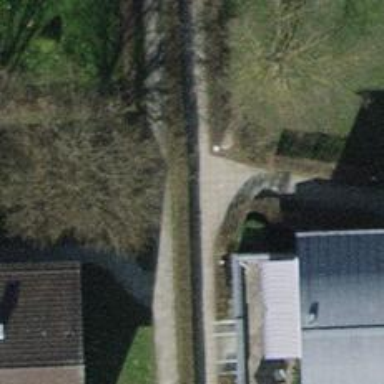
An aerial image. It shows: Footway made of paving stones.